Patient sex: M
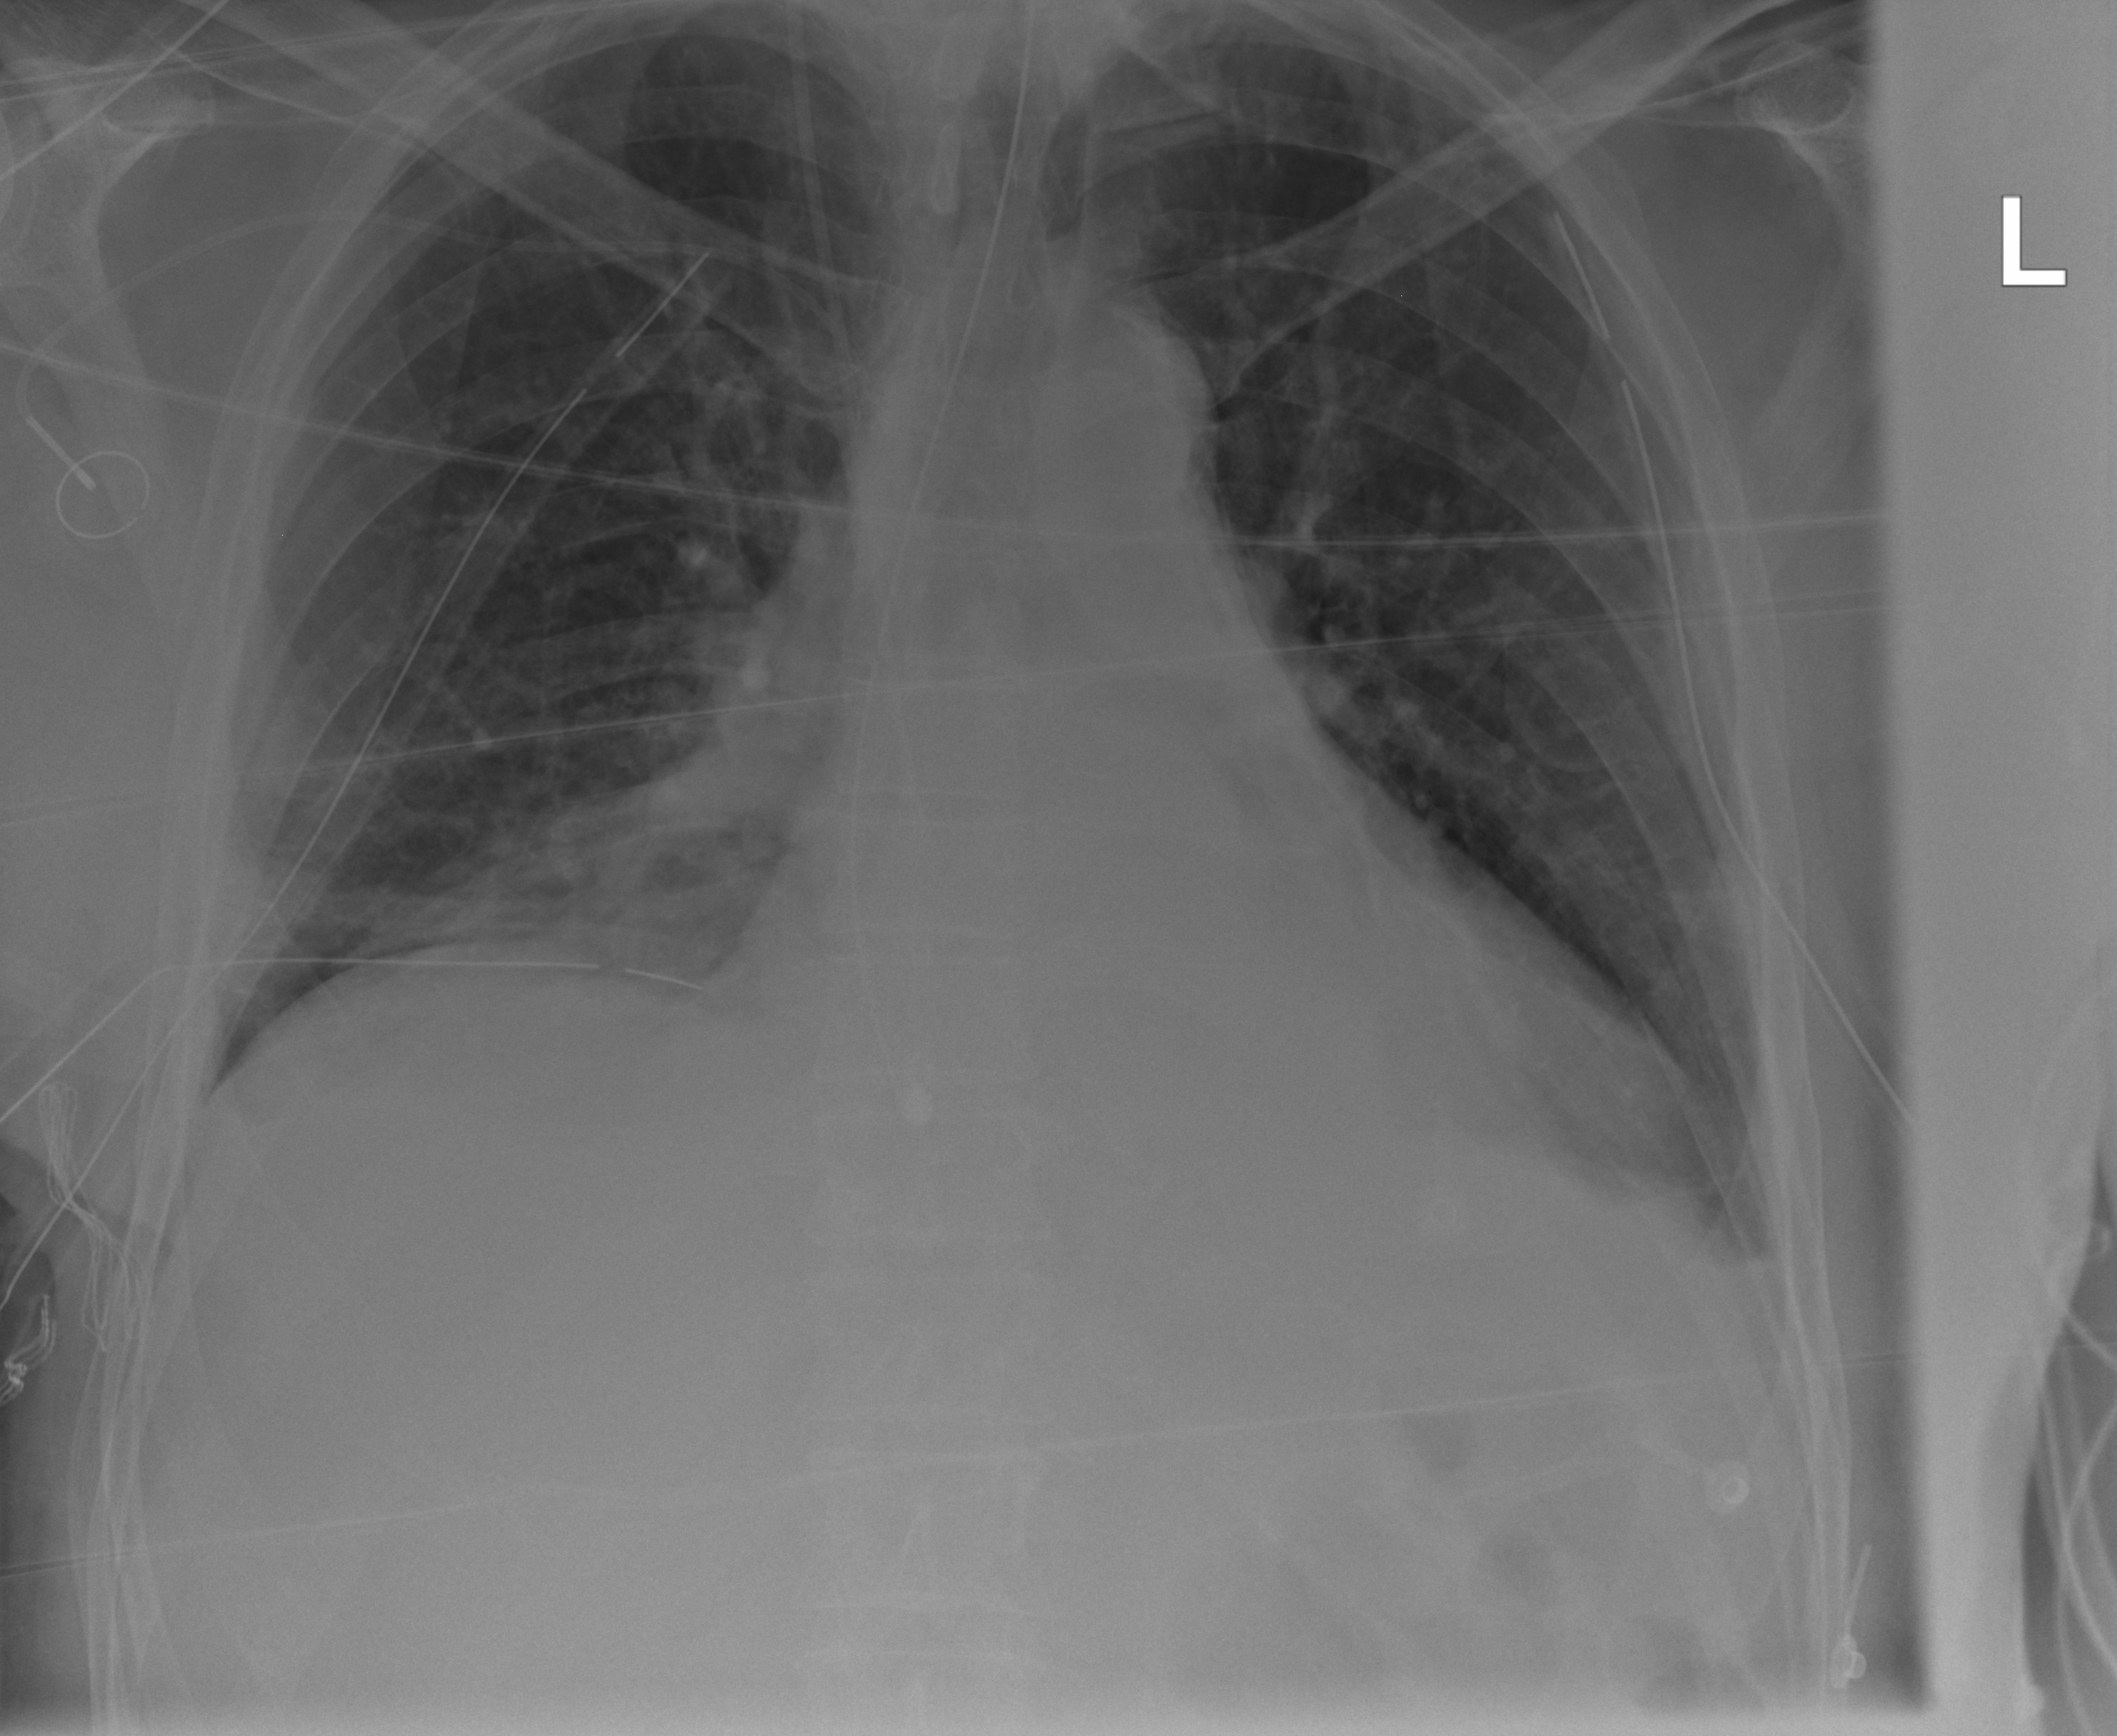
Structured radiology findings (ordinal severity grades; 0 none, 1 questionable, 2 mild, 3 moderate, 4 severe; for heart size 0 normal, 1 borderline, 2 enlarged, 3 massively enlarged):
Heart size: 1
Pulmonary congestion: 2
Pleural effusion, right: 0
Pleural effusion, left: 2
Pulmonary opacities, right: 0
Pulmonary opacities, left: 0
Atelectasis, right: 2
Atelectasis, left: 2